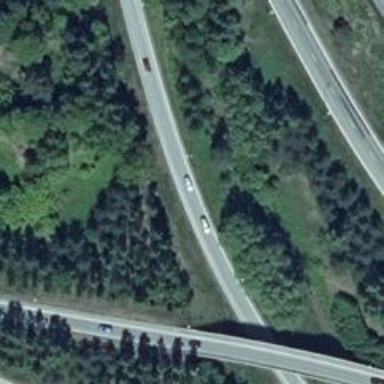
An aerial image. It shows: Asphalt motorway.